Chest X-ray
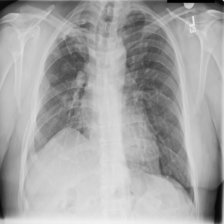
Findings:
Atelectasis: negative
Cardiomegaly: negative
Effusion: negative
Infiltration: negative
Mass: negative
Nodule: negative
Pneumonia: negative
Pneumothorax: negative
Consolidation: negative
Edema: negative
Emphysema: negative
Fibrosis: negative
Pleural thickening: negative
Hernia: negative